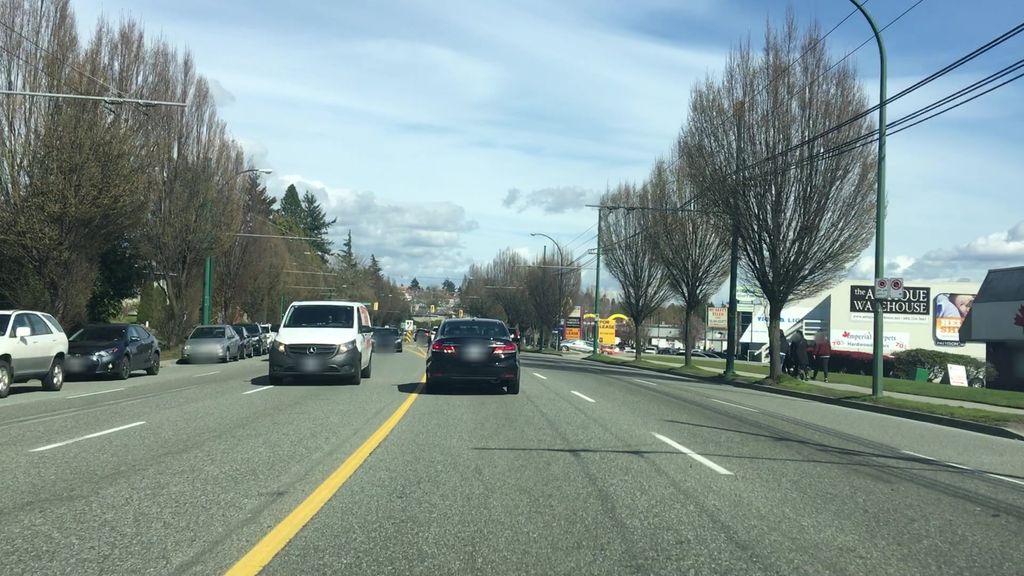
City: vancouver